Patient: sex F, age 71
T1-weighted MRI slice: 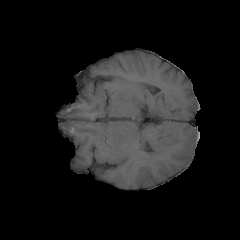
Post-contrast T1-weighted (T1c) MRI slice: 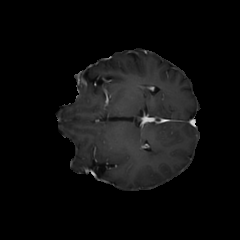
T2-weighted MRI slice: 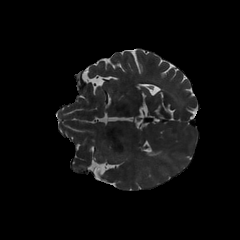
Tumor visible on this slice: yes
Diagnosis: Glioblastoma, IDH-wildtype
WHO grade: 4